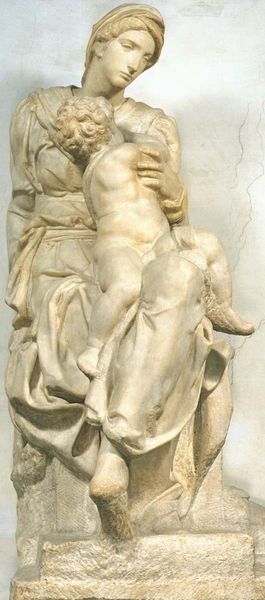
Titel: Altar der Medici-Kapelle, Madonna mit Kind
Künstler: Michelangelo
Standort: Florenz, S. Lorenzo (EU - I - Toskana)
Schlagwörter: fuß, held, nackt, frau, marmor, weiss, sockel, stein, figur, gewand, sitzend, kind, mutter, skulptur, statue, schoss, jesus, pieta, fleckig, maria, drehung, turban, riss, jesuskind